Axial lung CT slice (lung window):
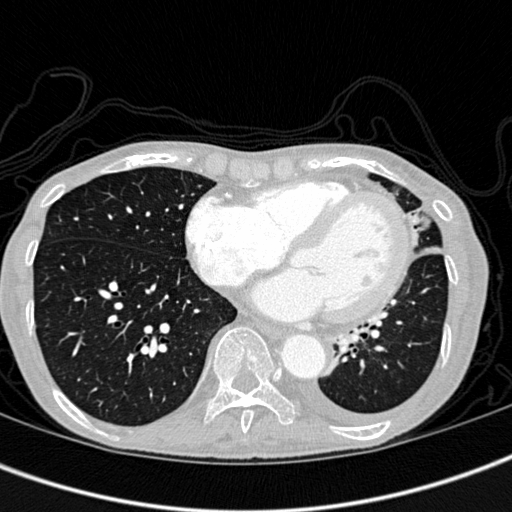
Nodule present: no